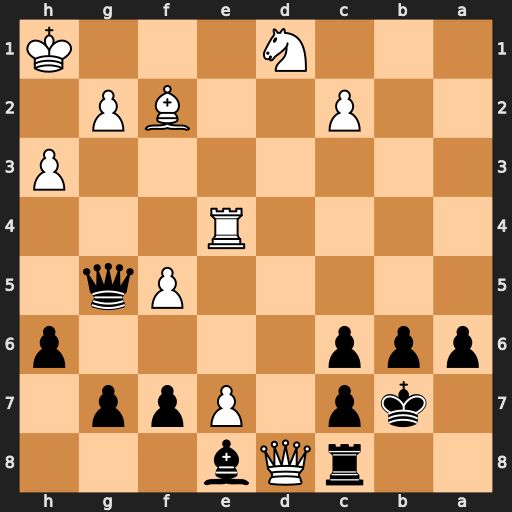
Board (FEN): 2rQb3/1kp1Ppp1/ppp4p/5Pq1/4R3/7P/2P2BP1/3N3K
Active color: b
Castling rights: -
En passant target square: -
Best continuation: Rxd8 exd8=N+ Qxd8